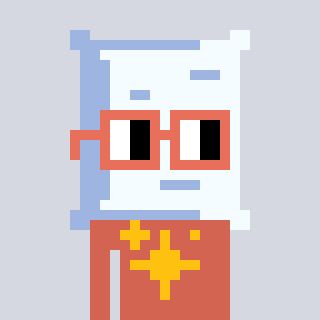
a pixel art character with square orange glasses, a pillow-shaped head and a peachy-colored body on a cool background